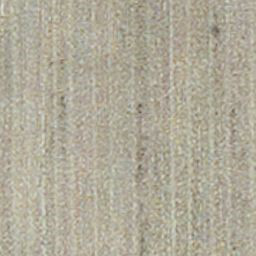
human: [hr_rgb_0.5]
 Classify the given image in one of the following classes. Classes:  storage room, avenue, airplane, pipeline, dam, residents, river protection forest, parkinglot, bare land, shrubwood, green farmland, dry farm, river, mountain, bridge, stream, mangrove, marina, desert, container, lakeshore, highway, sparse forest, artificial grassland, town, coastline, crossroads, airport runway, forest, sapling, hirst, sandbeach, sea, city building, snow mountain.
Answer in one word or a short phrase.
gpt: dry farm